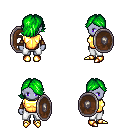
a pixel art fantasy rpg character, female body template, dark elf, purple skin, gold chest armor, white pants, green swoop hairstyle, cloth bracers, gold boots, shield, four views (front, back, left, right), 2x2 character sprite sheet, small pixel art, hard edges, no anti-aliasing